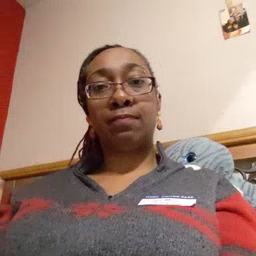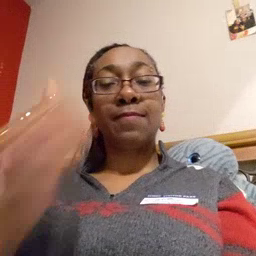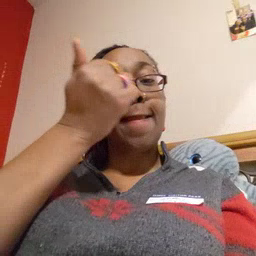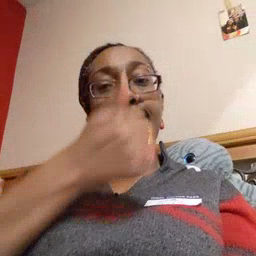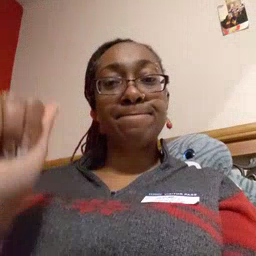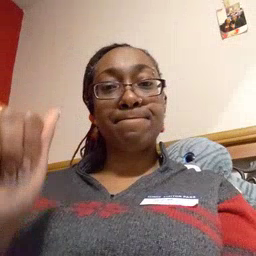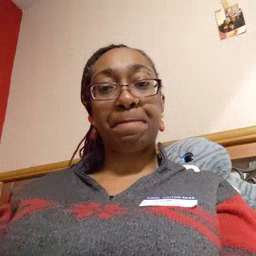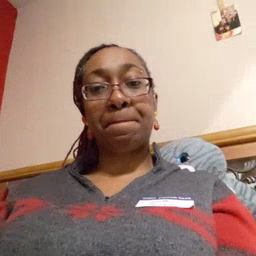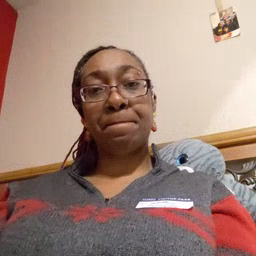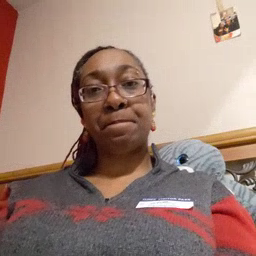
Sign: every